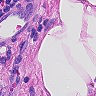
Metastatic tissue present: no